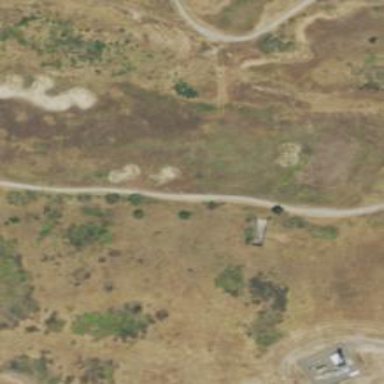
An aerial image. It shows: Military bunker.